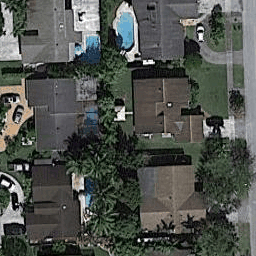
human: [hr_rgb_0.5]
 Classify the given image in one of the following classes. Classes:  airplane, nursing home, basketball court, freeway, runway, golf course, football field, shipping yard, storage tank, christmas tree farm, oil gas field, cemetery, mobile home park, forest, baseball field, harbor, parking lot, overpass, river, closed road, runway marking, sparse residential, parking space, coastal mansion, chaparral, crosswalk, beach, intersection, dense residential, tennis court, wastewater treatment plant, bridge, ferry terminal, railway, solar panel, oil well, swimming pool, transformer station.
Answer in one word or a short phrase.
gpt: dense residential